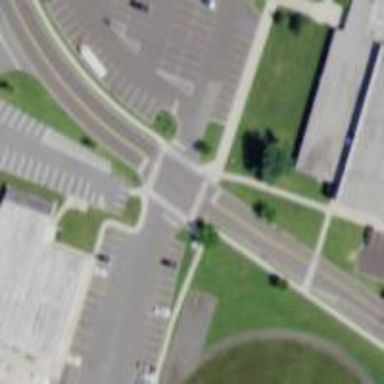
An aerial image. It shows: Footway with zebra crossing.